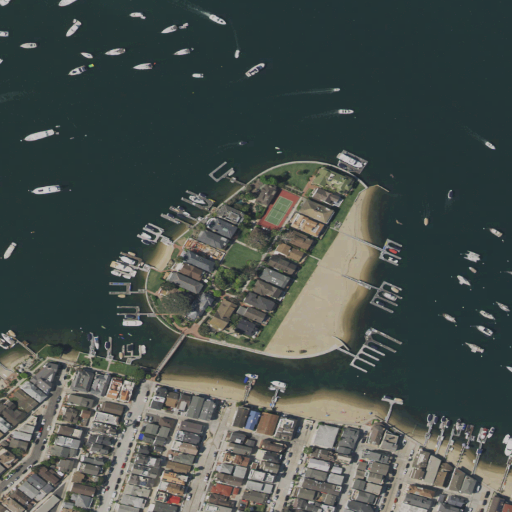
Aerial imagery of island in California named Bay Island containing open water, high intensity development, medium intensity development, low intensity development, herbaceous wetlands, open development, and shrub